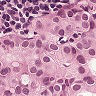
Metastatic tissue present: yes